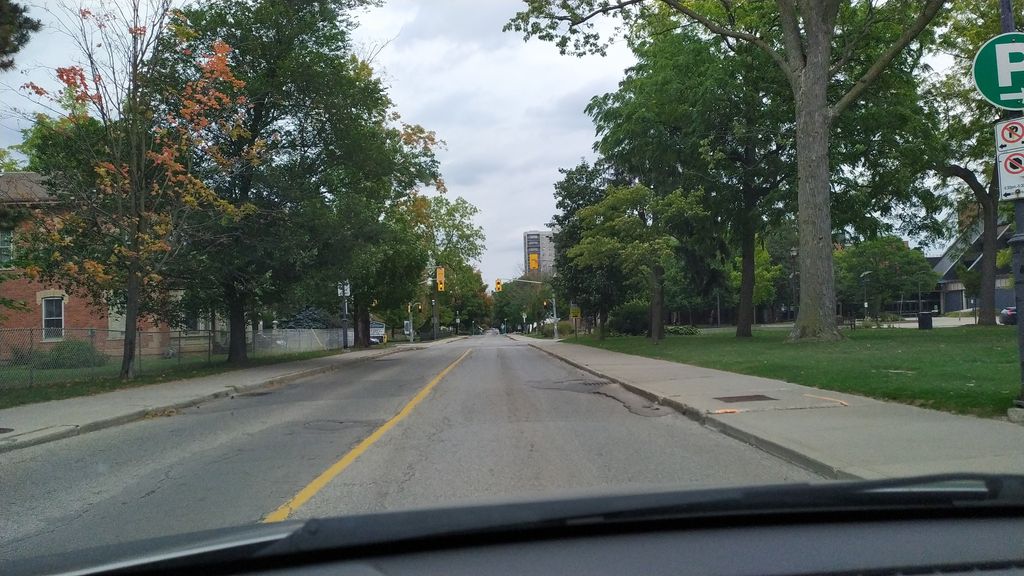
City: kitchener-waterloo